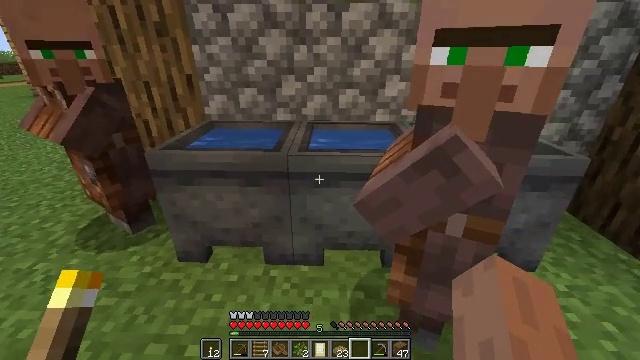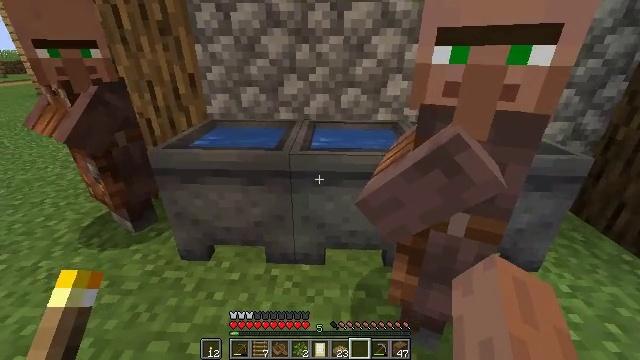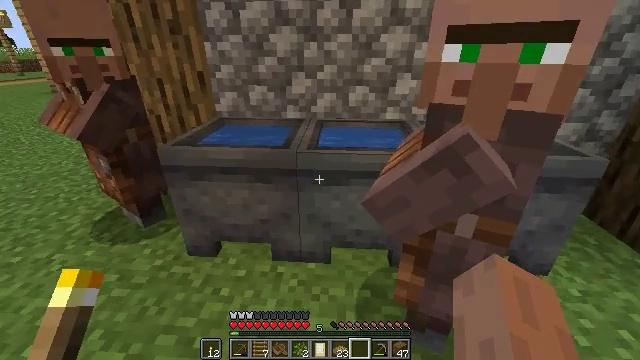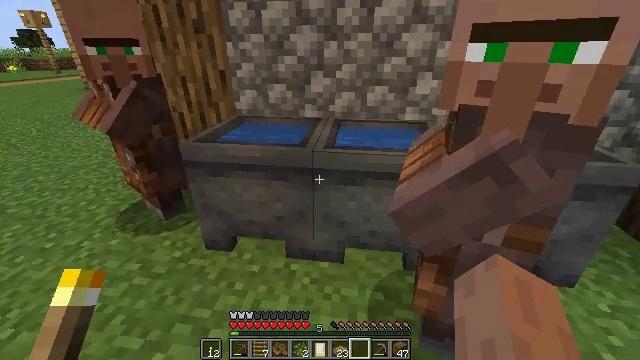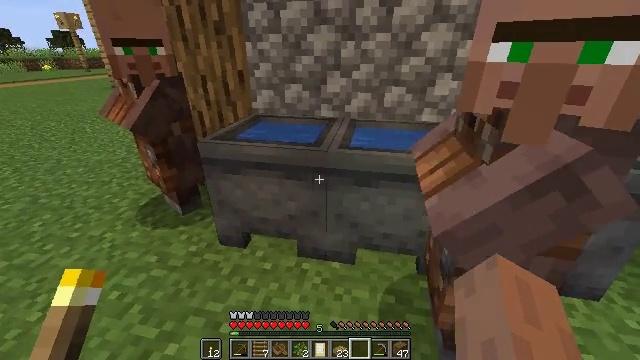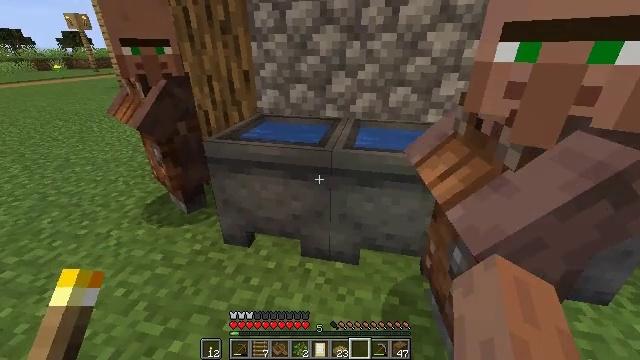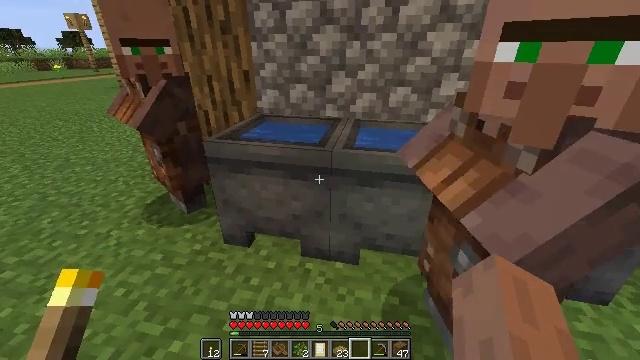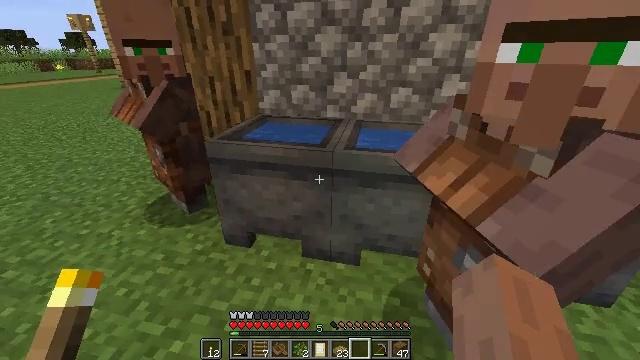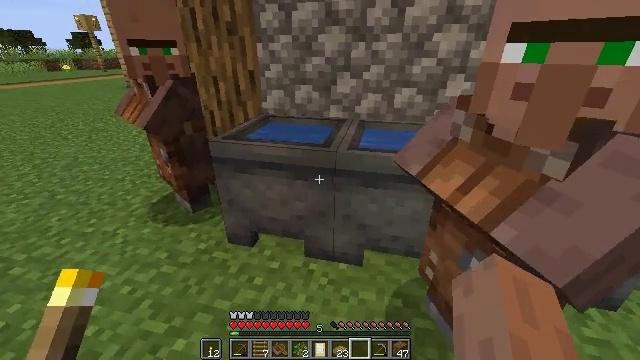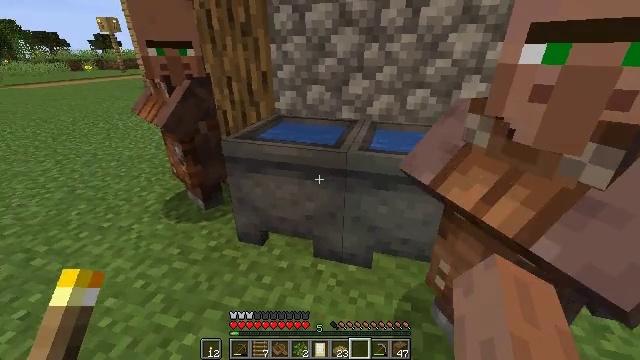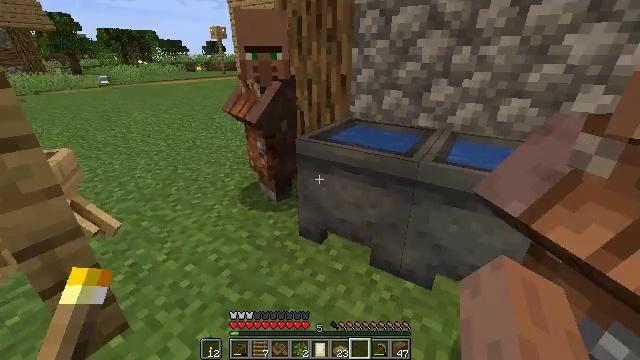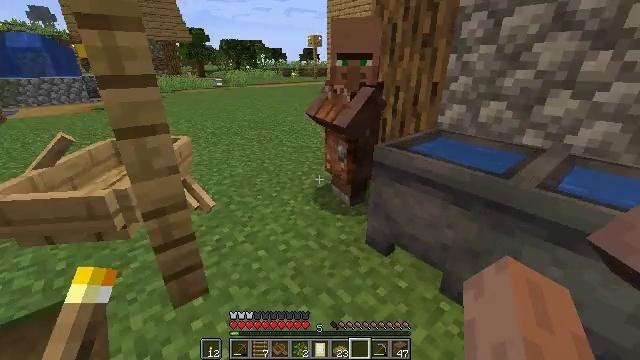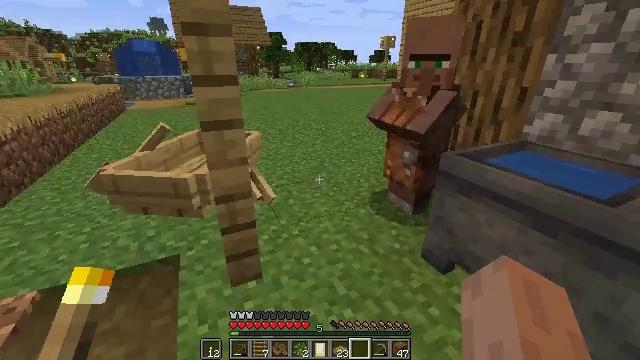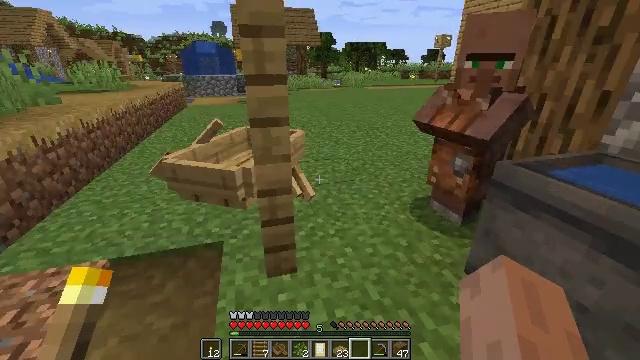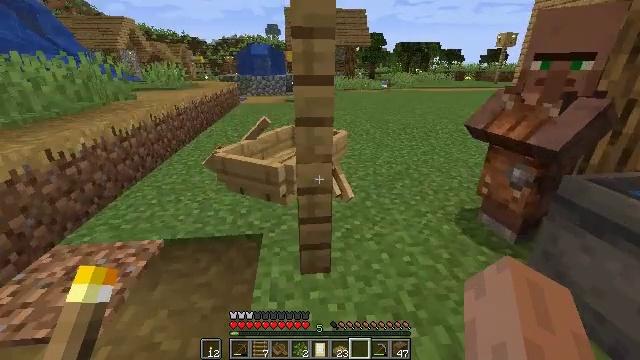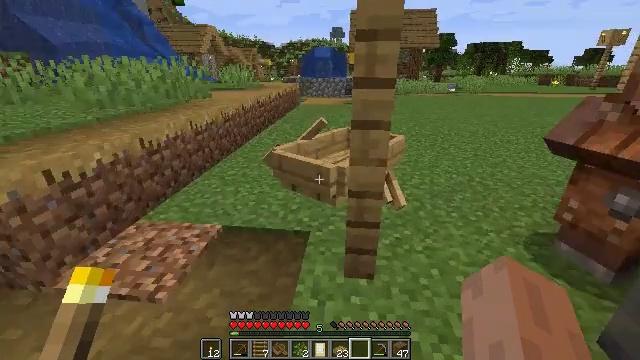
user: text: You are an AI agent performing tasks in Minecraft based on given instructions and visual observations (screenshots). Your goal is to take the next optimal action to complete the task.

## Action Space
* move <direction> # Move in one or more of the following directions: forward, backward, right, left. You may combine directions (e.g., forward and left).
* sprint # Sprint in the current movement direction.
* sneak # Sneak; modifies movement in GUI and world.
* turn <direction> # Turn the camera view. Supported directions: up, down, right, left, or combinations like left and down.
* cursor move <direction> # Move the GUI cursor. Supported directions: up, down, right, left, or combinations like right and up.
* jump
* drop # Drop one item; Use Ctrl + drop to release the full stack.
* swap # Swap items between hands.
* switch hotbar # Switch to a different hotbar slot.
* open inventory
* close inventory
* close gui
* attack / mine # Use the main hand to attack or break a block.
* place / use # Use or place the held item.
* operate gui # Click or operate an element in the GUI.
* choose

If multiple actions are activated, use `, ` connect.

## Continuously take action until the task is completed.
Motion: motion action
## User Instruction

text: Destroy the cauldron to put it in your inventory.
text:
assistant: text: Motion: no_op
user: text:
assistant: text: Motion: turn left
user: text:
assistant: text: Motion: turn left
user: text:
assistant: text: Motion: turn left
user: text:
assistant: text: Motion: turn left
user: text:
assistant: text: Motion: no_op
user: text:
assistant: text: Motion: no_op
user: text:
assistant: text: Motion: no_op
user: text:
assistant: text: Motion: turn left
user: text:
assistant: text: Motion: turn left
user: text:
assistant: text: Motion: turn left and up
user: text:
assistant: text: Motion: turn left
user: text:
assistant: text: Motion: turn left
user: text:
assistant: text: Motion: turn left
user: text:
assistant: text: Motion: turn left
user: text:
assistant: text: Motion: turn left
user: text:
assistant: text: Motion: turn left
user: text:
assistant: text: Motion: turn left
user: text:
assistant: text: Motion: no_op
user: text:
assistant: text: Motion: no_op
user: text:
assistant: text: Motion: no_op
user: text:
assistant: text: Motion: turn left
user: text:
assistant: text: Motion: turn left
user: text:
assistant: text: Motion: no_op
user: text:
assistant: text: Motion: turn left
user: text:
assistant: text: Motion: move forward, turn left
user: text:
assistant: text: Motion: move forward, turn left
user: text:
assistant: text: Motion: move forward, turn left
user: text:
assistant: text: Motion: move forward, turn left
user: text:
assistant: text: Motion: move forward